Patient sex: M
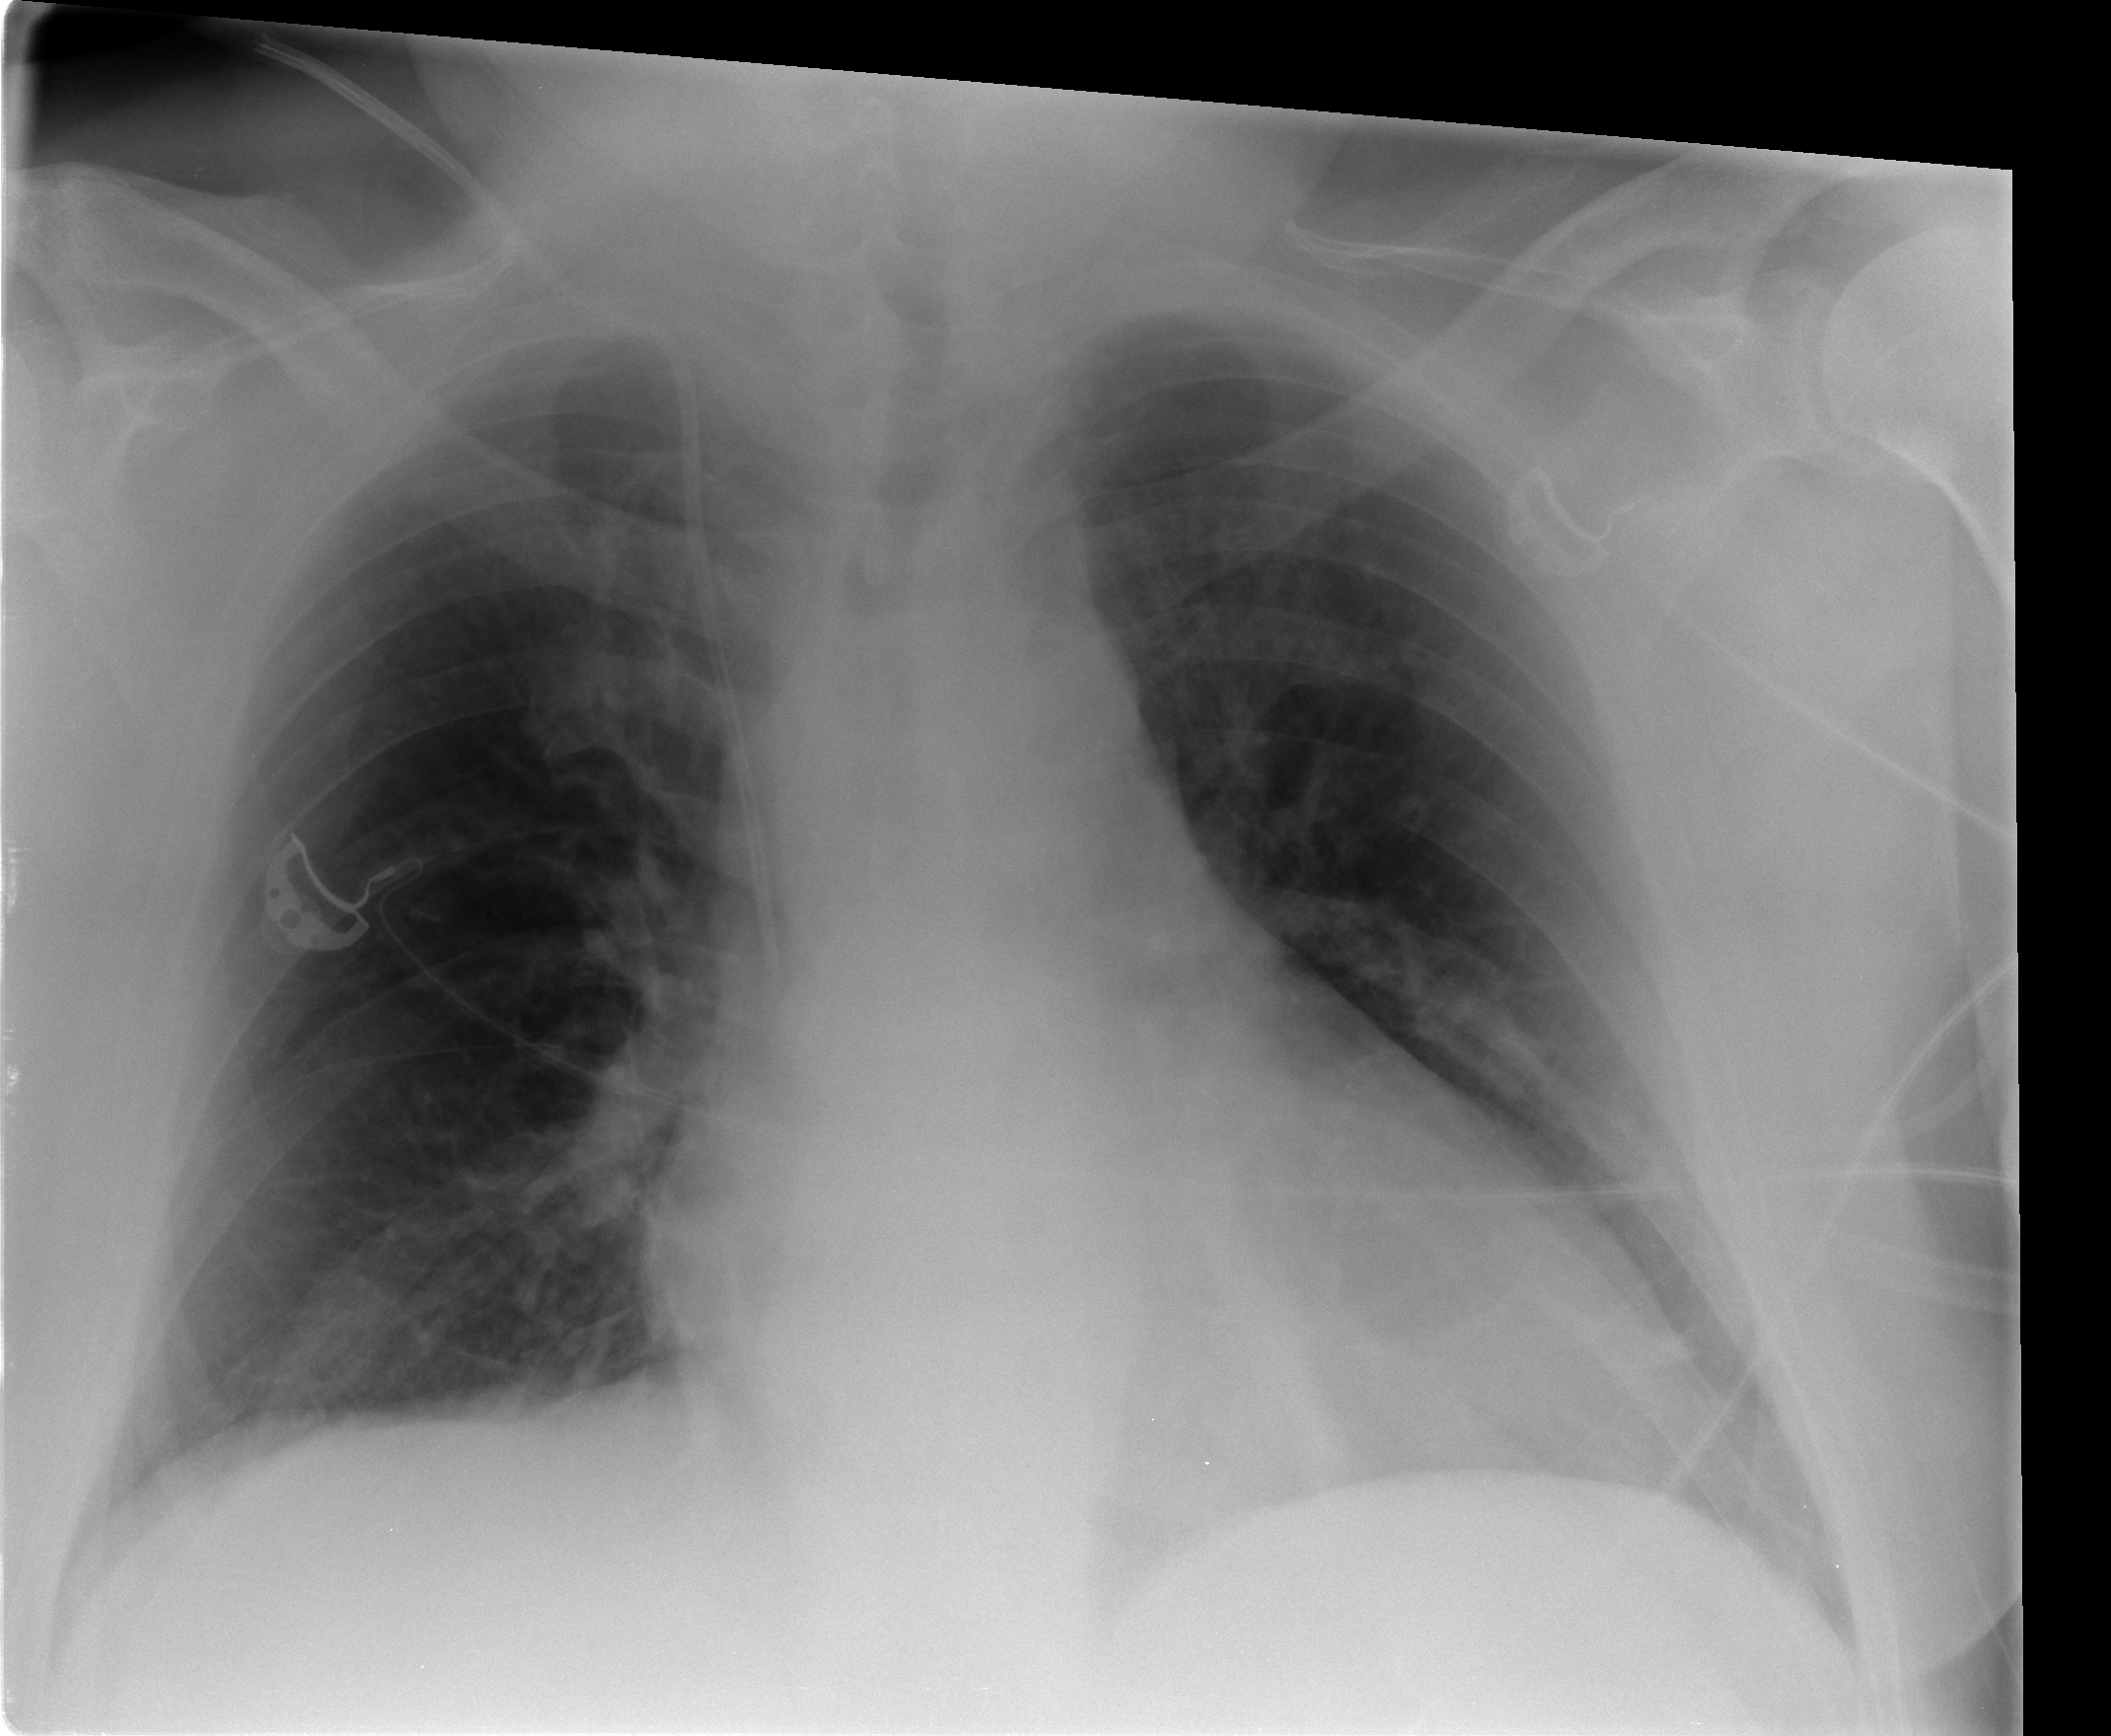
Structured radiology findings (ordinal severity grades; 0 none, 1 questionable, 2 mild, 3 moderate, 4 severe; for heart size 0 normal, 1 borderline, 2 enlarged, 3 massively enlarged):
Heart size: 2
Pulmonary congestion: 1
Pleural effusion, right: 0
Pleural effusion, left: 0
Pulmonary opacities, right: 0
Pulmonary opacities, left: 0
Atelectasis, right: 0
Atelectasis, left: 2